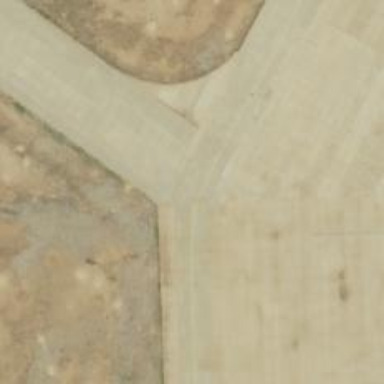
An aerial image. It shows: View of taxiway at the airport.